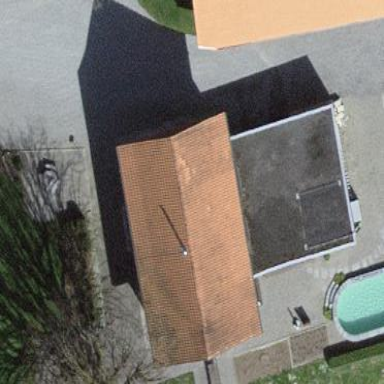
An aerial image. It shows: Detached building with gabled roof.